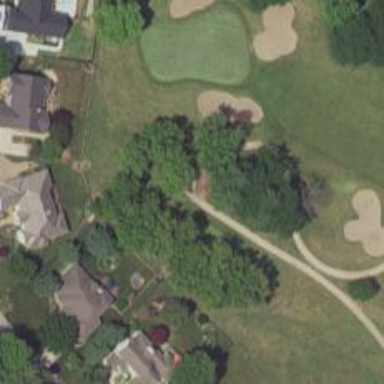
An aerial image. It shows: Golf cartpath that is also road path.